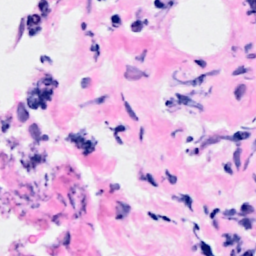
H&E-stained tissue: Breast